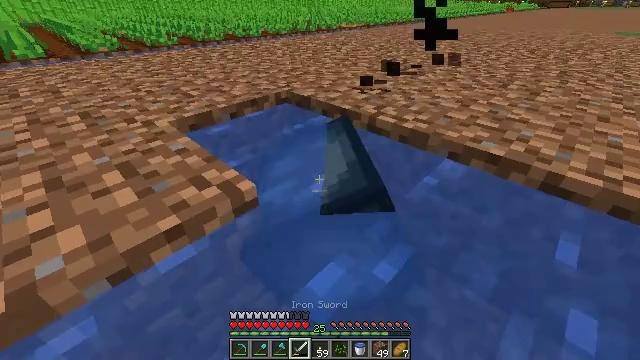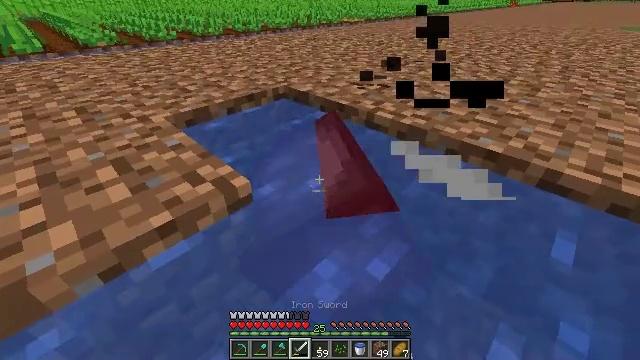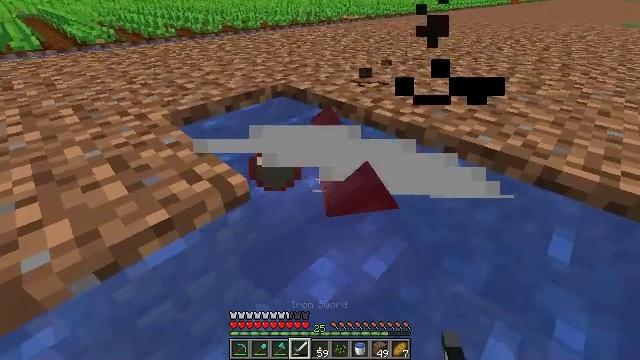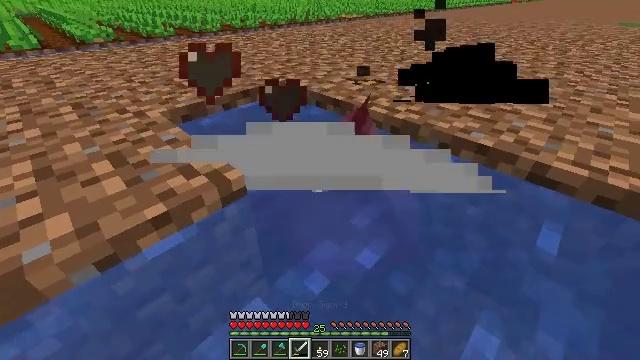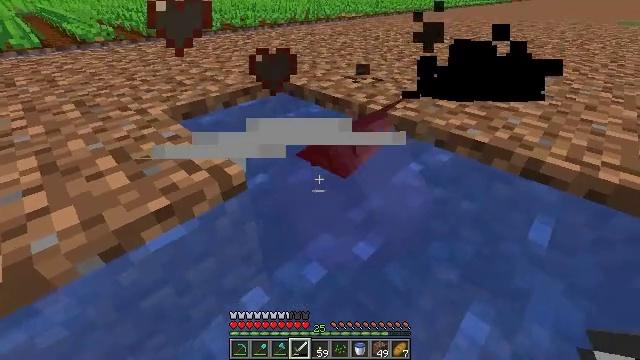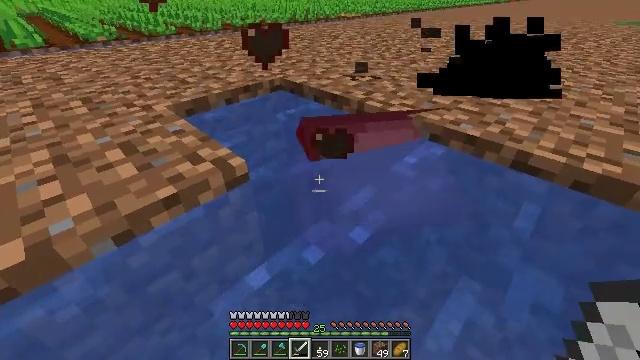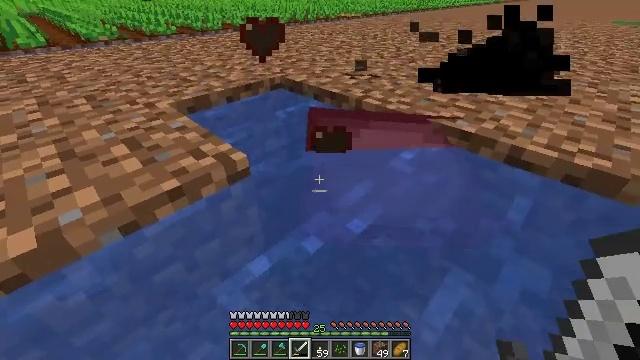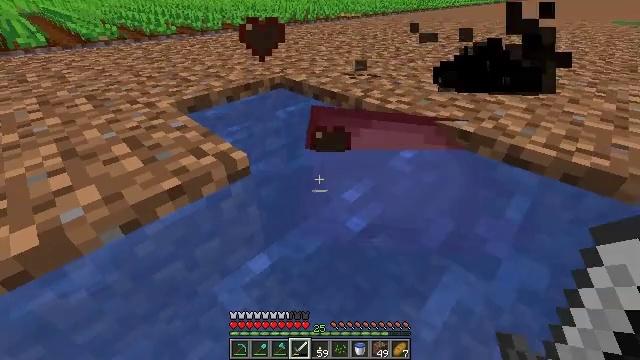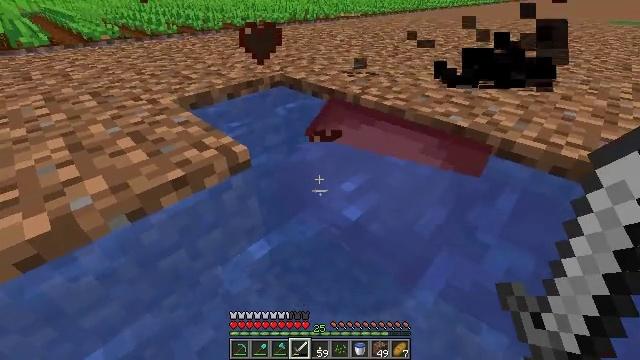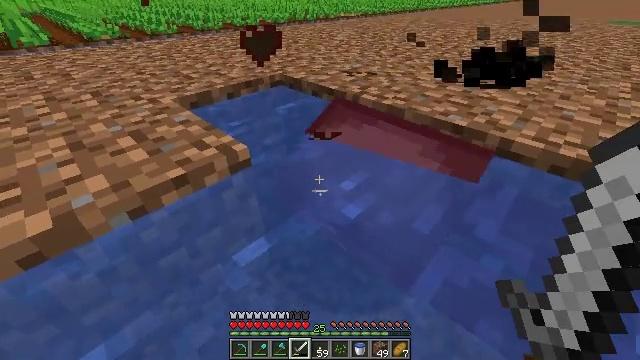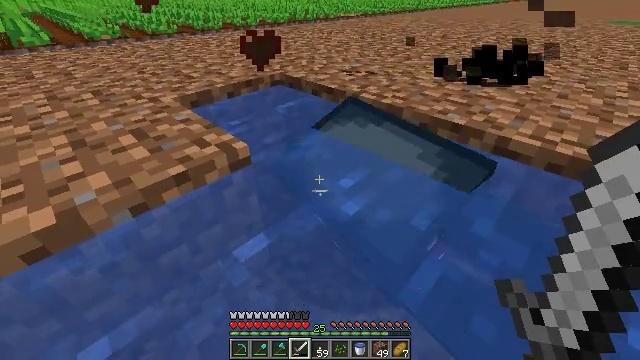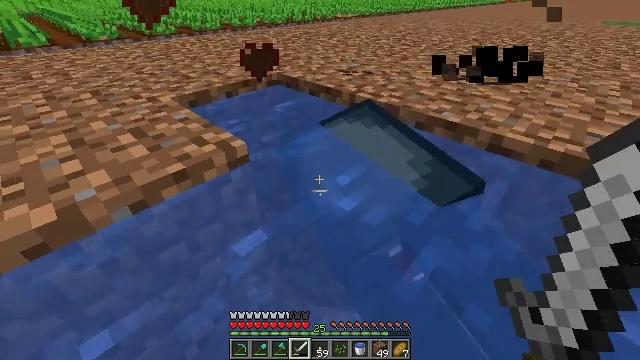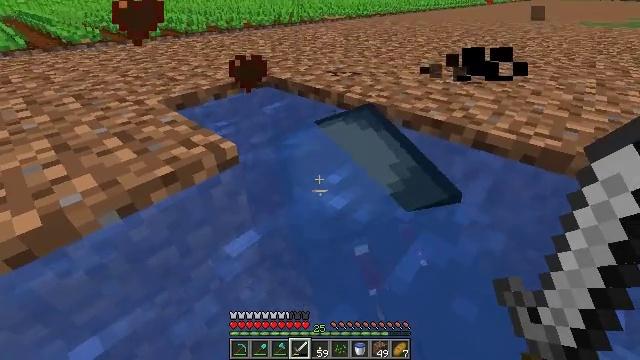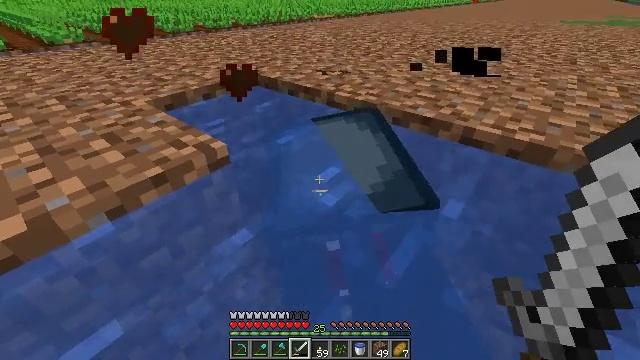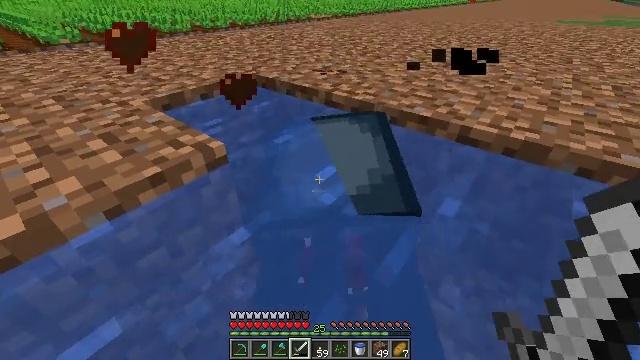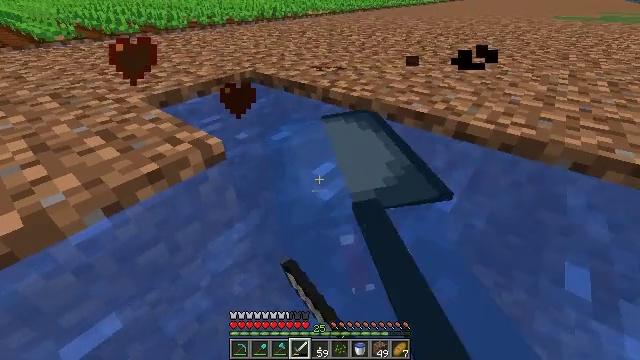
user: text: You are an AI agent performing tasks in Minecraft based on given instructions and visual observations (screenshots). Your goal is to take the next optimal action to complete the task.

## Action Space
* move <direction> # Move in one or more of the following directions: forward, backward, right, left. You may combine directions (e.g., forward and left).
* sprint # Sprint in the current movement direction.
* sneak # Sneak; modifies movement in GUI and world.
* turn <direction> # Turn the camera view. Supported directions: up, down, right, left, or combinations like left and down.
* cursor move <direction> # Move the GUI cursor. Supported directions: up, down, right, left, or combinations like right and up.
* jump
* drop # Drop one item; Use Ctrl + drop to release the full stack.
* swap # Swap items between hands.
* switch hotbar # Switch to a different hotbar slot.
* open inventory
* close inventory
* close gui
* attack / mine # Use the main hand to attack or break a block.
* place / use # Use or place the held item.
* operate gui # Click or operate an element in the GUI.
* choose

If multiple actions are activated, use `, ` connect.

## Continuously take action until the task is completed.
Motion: motion action
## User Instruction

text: Hunt a squid.
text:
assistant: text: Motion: no_op
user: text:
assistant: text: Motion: move back
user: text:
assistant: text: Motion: move back
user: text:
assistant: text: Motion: move back
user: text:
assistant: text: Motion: move back
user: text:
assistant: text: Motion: no_op
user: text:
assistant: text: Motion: no_op
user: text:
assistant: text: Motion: no_op
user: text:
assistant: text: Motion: no_op
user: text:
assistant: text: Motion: no_op
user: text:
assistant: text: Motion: no_op
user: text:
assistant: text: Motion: turn right
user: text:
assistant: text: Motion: turn right
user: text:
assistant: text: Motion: attack / mine
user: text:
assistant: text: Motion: attack / mine
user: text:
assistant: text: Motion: attack / mine
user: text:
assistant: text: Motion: attack / mine
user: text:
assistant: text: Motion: no_op
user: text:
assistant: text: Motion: no_op